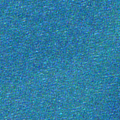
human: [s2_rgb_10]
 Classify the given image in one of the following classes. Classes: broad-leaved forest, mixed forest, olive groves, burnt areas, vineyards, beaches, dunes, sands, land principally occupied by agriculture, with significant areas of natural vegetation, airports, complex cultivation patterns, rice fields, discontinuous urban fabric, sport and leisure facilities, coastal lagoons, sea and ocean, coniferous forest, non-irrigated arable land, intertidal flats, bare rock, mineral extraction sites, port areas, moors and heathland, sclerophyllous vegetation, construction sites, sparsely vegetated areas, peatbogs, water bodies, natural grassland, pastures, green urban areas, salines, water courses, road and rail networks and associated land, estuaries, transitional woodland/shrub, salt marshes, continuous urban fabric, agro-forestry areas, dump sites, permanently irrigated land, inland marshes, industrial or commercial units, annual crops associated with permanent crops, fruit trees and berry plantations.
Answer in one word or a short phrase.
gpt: sea and ocean